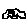
Label: car